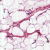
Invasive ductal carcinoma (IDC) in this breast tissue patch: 0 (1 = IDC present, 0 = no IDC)